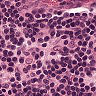
Metastatic tissue present: no